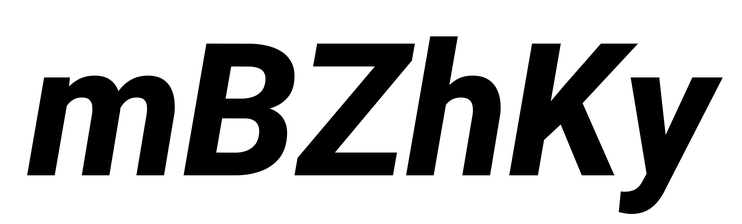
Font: Roboto-Italic_ExtraBold_Italic